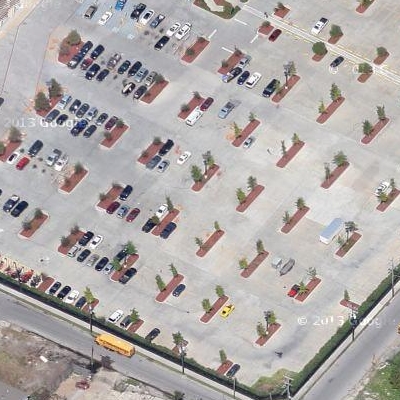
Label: gParking